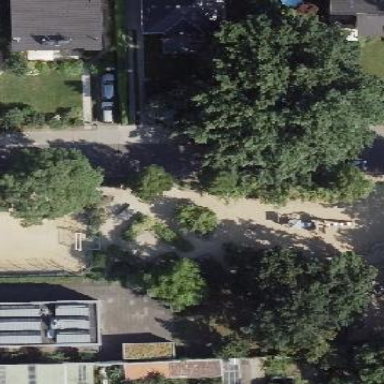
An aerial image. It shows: Playground area for leisure activities on the land.